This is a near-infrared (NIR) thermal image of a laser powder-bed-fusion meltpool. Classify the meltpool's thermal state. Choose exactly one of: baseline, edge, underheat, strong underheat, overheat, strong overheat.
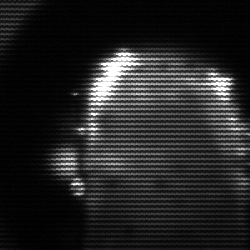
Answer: baseline